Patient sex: M
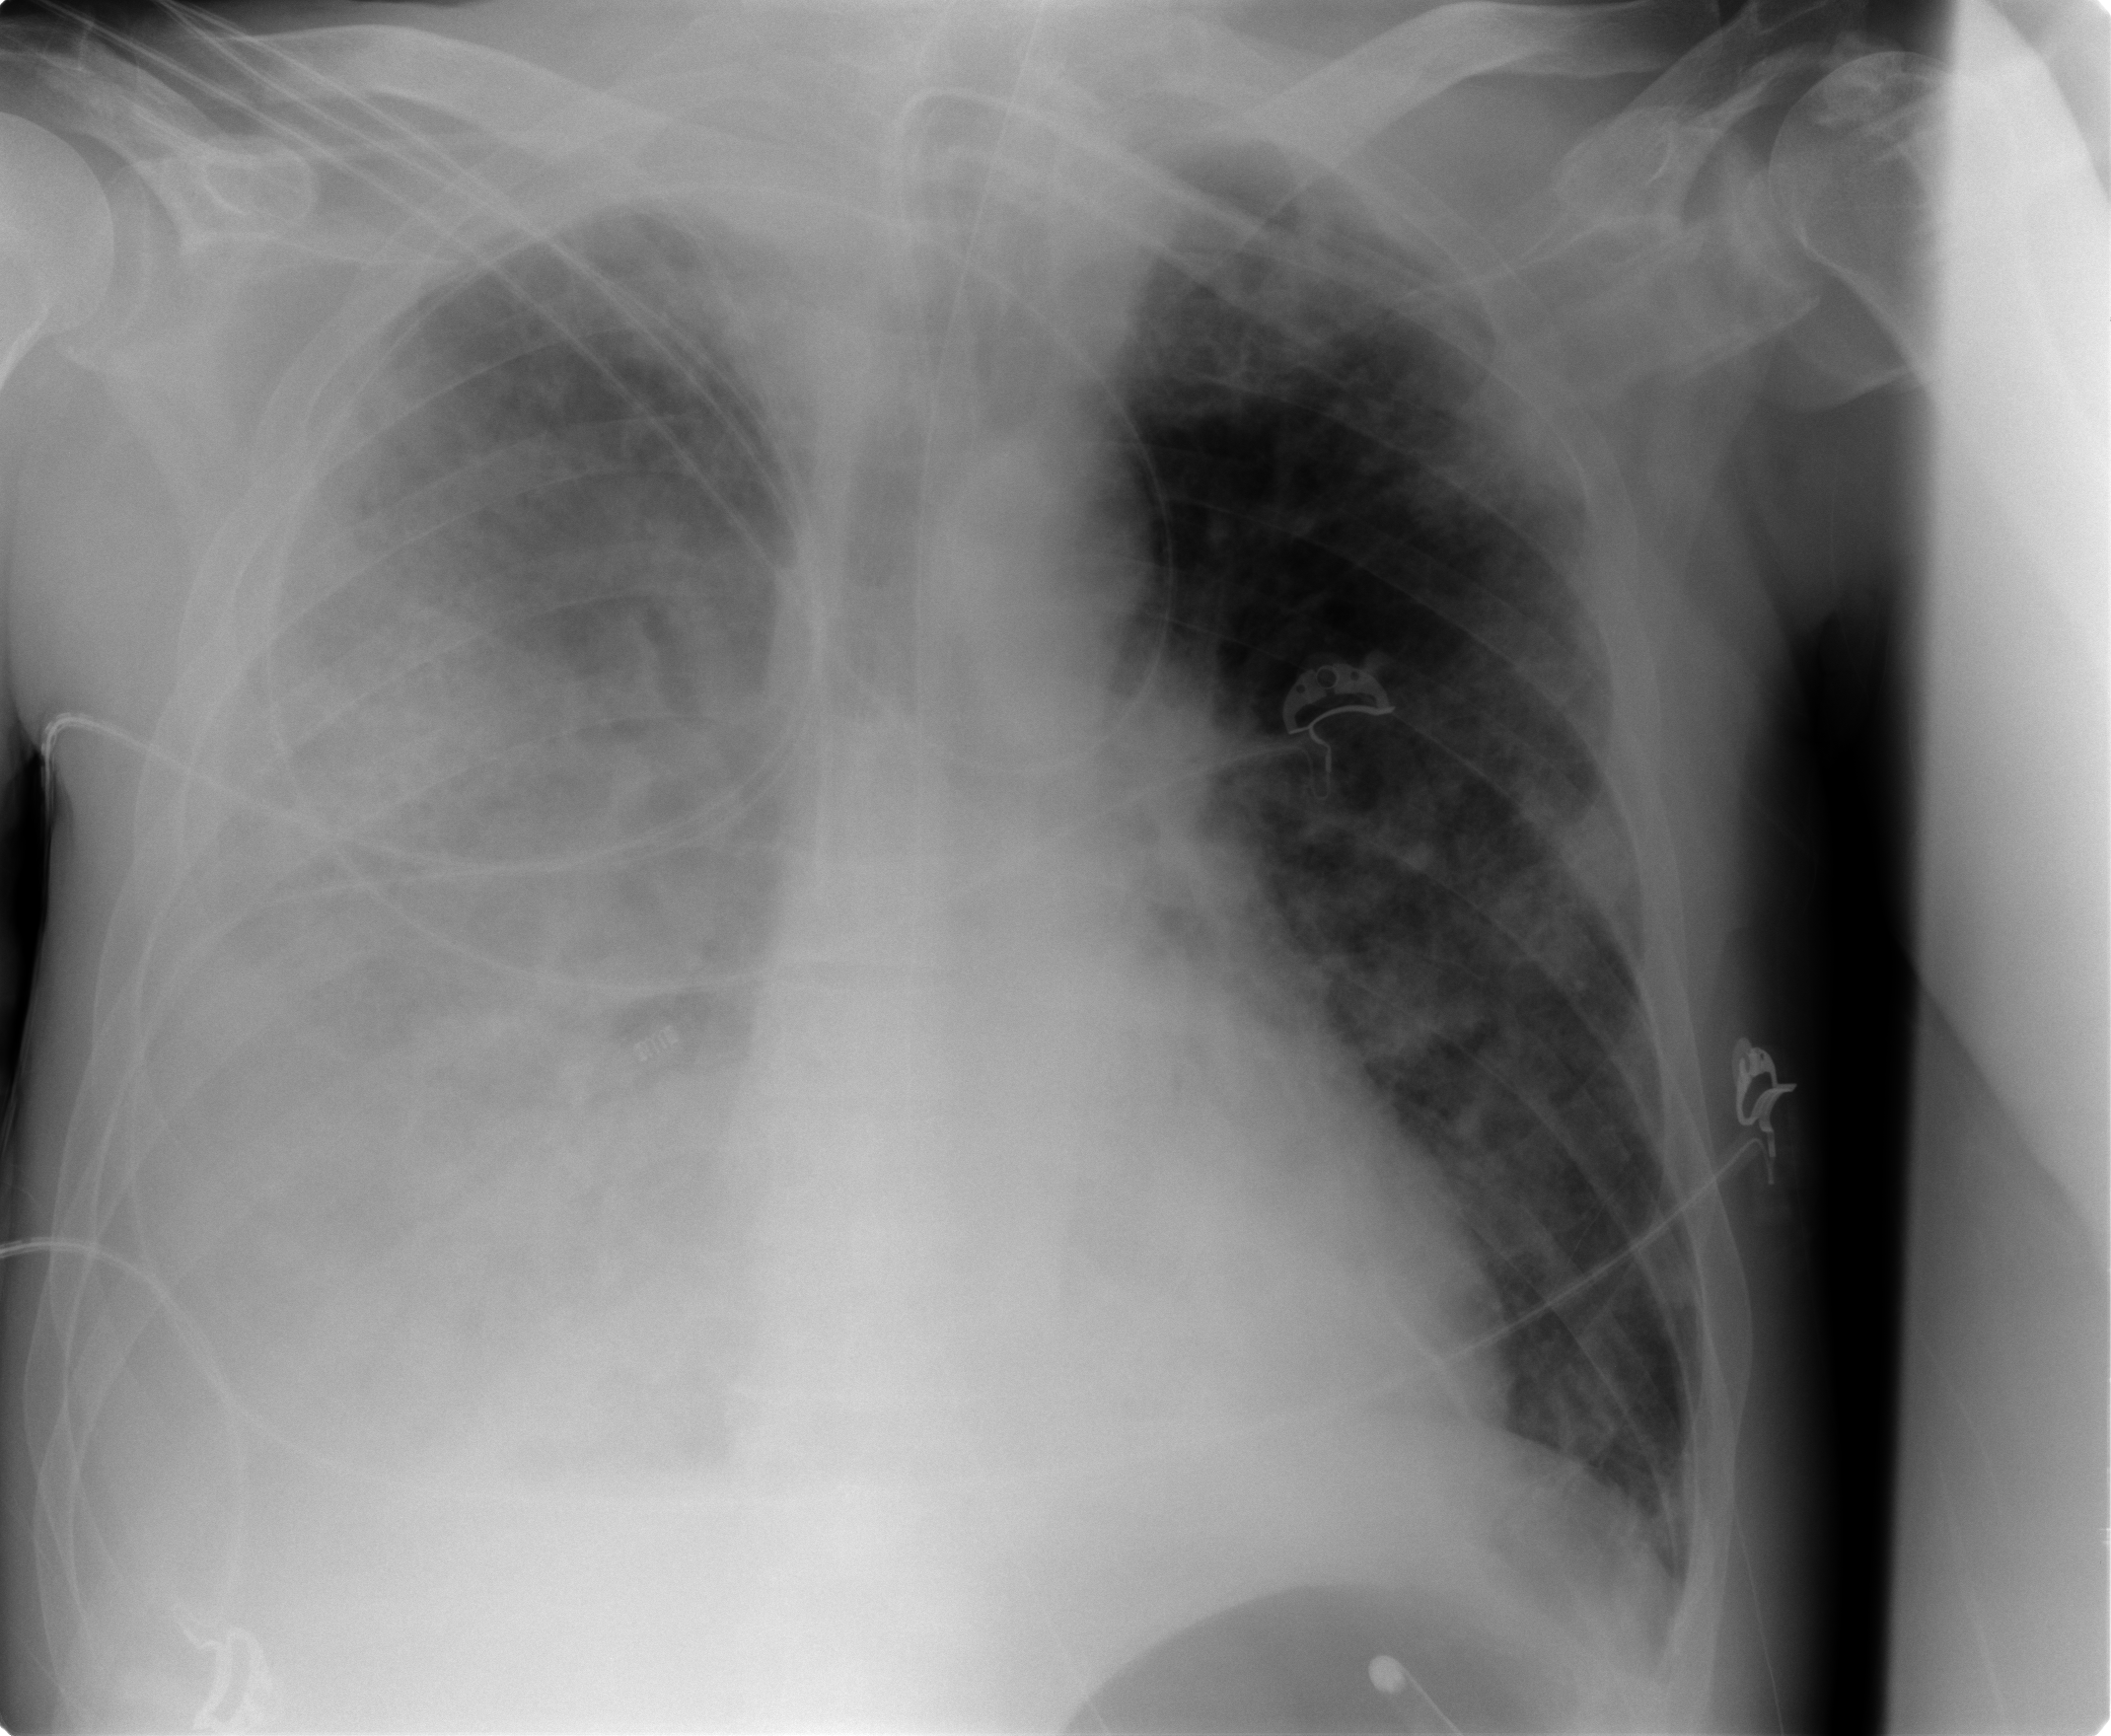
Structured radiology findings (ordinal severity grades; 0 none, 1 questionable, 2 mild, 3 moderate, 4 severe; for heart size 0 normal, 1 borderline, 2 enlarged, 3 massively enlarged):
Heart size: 0
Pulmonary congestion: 2
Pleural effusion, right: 4
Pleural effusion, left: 0
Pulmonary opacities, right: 4
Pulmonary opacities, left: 2
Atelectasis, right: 4
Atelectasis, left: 2